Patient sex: M
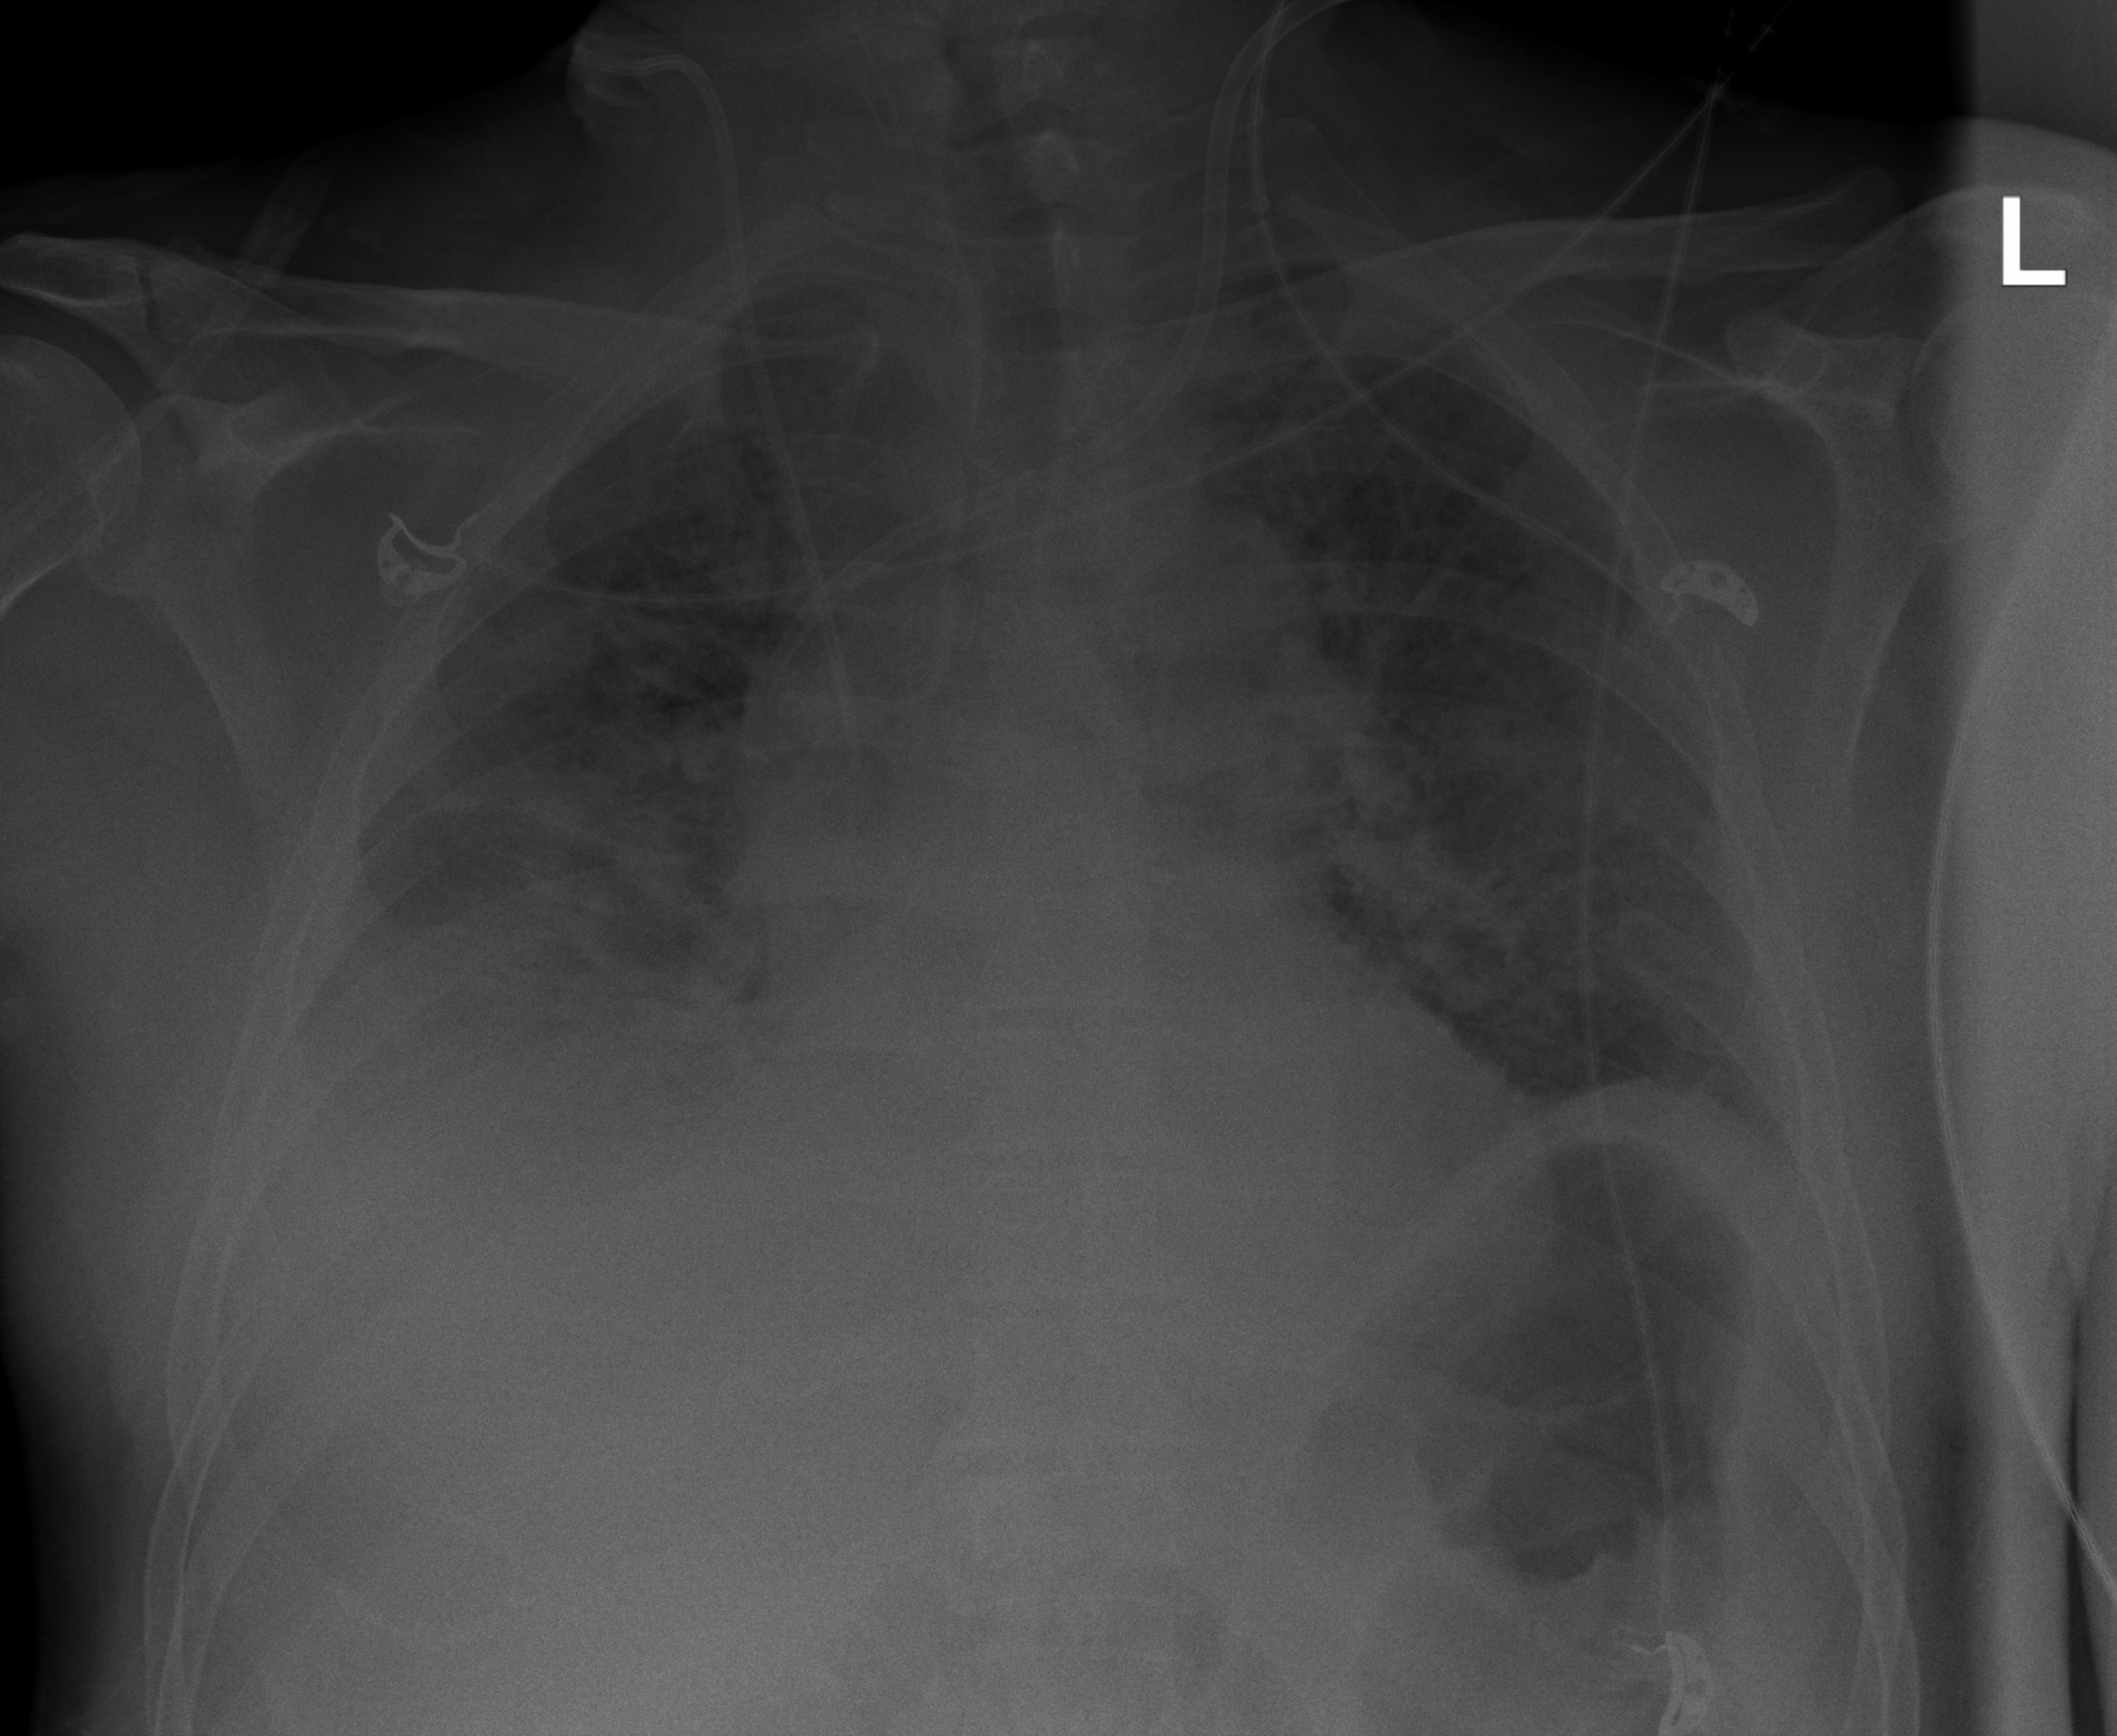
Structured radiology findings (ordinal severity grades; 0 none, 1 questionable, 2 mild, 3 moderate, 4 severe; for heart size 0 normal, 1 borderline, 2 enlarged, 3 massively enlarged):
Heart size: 1
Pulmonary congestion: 3
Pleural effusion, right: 3
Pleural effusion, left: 2
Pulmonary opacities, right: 3
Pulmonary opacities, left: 2
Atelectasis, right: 3
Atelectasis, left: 2